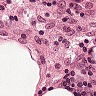
Metastatic tissue present: no